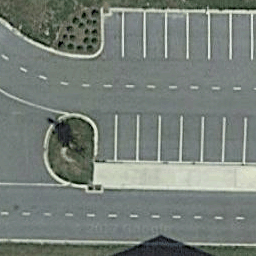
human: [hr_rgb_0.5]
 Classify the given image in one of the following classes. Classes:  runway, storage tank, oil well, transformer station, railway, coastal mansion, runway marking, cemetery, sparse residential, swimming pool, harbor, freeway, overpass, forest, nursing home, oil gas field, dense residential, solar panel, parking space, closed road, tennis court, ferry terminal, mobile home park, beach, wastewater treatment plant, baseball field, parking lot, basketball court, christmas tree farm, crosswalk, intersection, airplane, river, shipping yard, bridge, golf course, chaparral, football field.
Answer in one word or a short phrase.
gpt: parking space